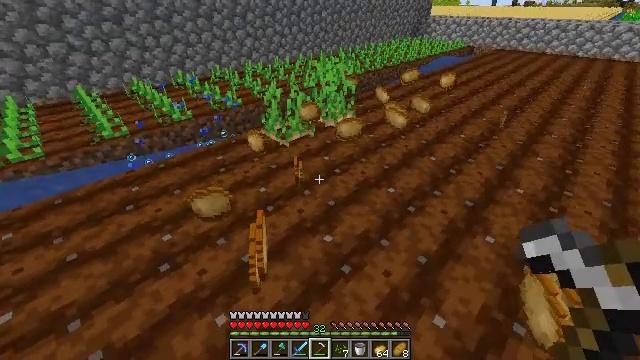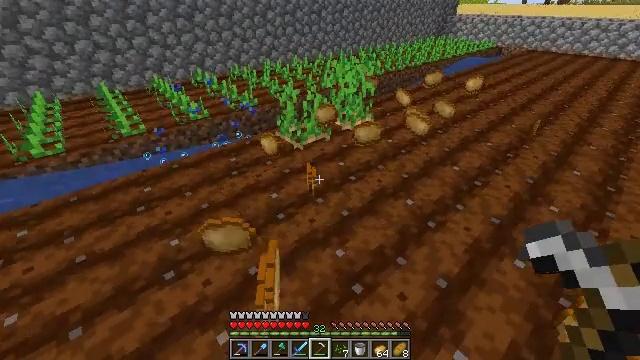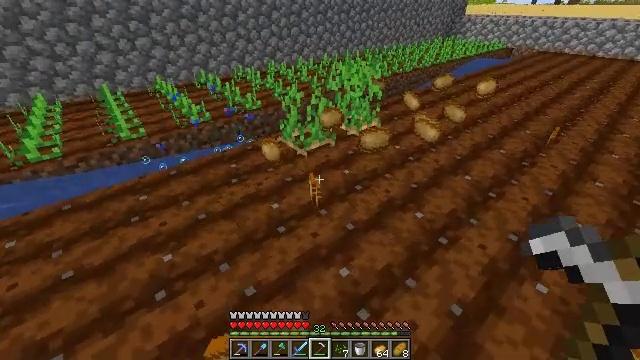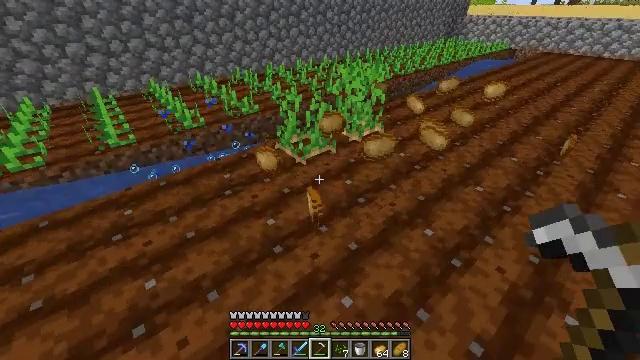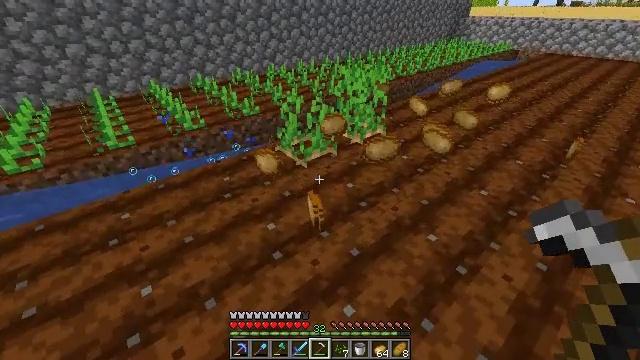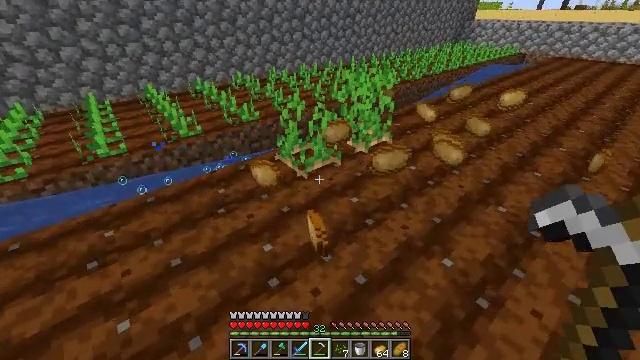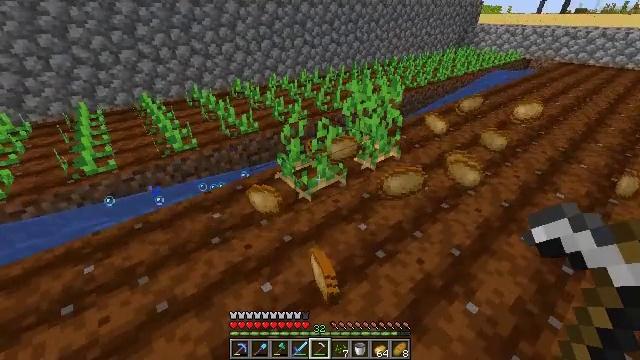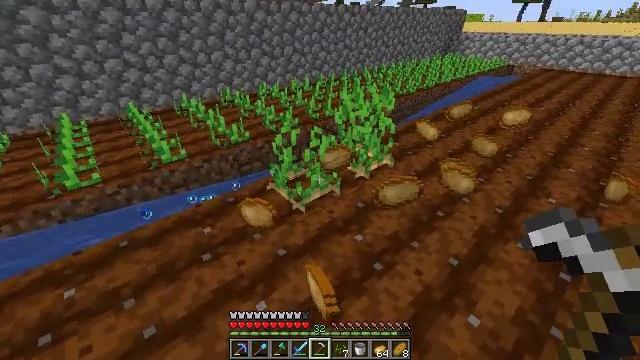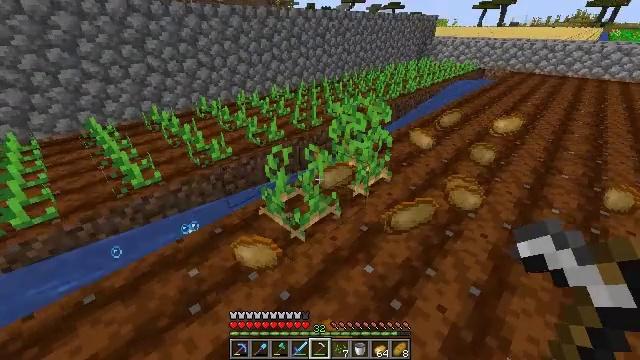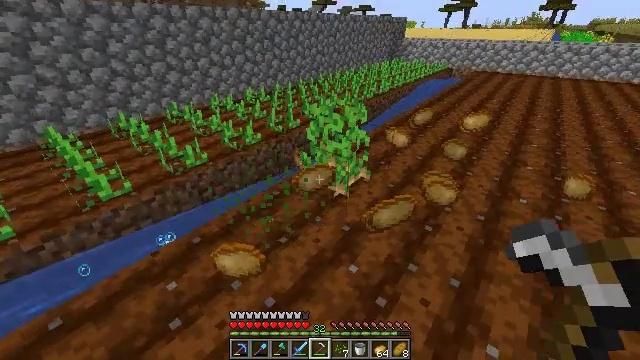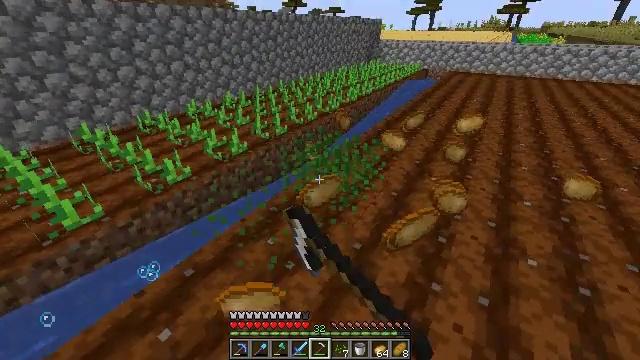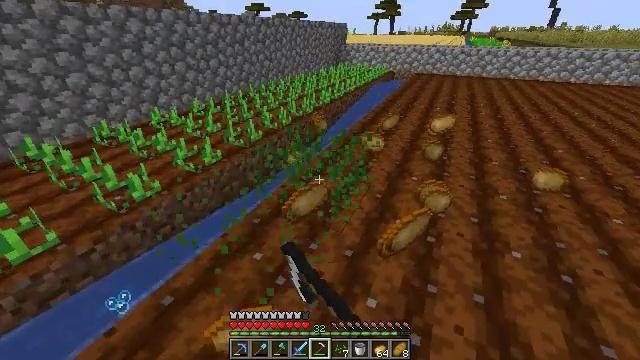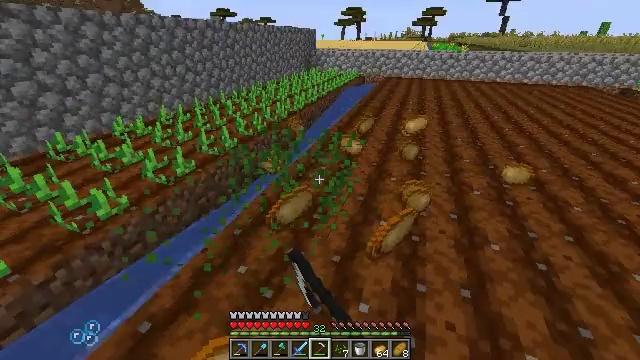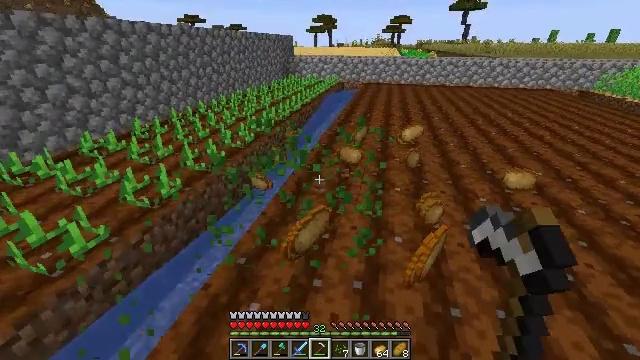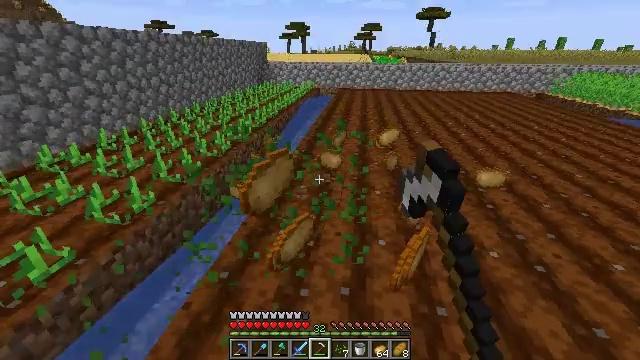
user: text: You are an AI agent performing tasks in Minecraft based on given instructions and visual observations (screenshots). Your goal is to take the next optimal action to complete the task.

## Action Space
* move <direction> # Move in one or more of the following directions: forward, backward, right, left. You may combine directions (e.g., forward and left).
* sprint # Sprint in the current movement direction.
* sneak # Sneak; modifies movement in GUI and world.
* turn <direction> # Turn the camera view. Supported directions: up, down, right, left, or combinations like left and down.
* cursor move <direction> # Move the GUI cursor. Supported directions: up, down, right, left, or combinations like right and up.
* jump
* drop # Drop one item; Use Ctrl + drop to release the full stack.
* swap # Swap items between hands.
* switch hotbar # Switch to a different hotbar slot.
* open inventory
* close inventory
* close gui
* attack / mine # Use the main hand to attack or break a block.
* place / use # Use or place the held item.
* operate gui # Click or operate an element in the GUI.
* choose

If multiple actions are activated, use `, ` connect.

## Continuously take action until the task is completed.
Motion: motion action
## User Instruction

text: Dig up potatoes from the soil.
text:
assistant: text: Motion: move forward, turn left
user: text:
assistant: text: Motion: move forward, turn left
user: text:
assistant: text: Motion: move forward
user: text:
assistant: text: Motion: move forward
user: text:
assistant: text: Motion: move forward
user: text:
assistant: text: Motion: move forward and move left
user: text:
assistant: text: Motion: move forward and move left, turn right and up
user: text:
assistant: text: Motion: move forward and move left, turn right
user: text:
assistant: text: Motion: move forward and move left, turn right, attack / mine
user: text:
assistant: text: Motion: move forward and move left, turn right, attack / mine
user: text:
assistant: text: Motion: move forward and move left, turn right, attack / mine
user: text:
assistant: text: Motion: move forward and move left, turn right, attack / mine
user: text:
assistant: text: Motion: move forward and move left, turn right and up, attack / mine
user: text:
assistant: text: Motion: move forward and move left, turn right and up, attack / mine
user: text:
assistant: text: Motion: attack / mine